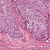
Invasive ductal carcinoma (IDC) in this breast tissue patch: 1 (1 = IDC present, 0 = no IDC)